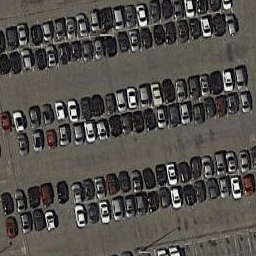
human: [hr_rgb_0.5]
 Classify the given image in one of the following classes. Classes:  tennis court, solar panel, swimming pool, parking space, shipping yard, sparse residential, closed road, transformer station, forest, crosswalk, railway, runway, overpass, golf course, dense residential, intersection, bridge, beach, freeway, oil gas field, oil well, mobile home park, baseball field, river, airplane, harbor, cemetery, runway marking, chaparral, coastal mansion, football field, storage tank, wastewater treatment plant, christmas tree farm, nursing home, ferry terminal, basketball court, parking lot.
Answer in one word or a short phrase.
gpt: parking lot